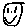
Label: smiley face